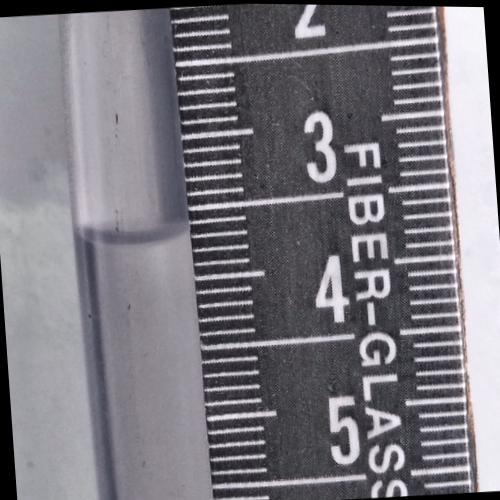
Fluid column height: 3.7 cm